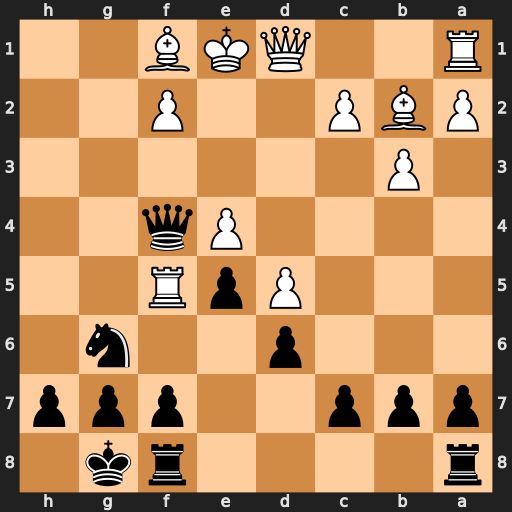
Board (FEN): r4rk1/ppp2ppp/3p2n1/3PpR2/4Pq2/1P6/PBP2P2/R2QKB2
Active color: b
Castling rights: Q
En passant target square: -
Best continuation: Qxe4+ Qe2 Qxf5